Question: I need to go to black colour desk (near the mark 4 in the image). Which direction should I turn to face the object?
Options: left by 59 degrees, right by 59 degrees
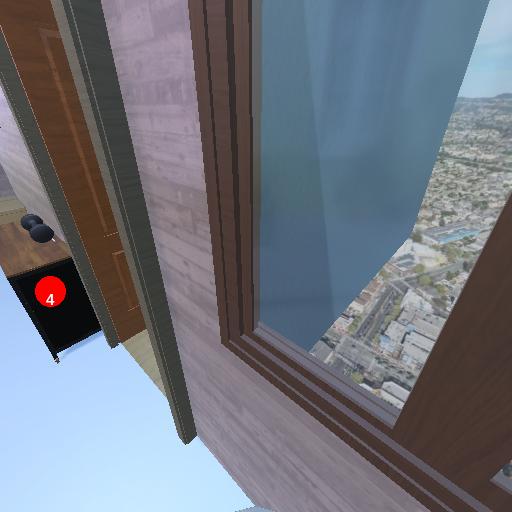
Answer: left by 59 degrees